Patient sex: F
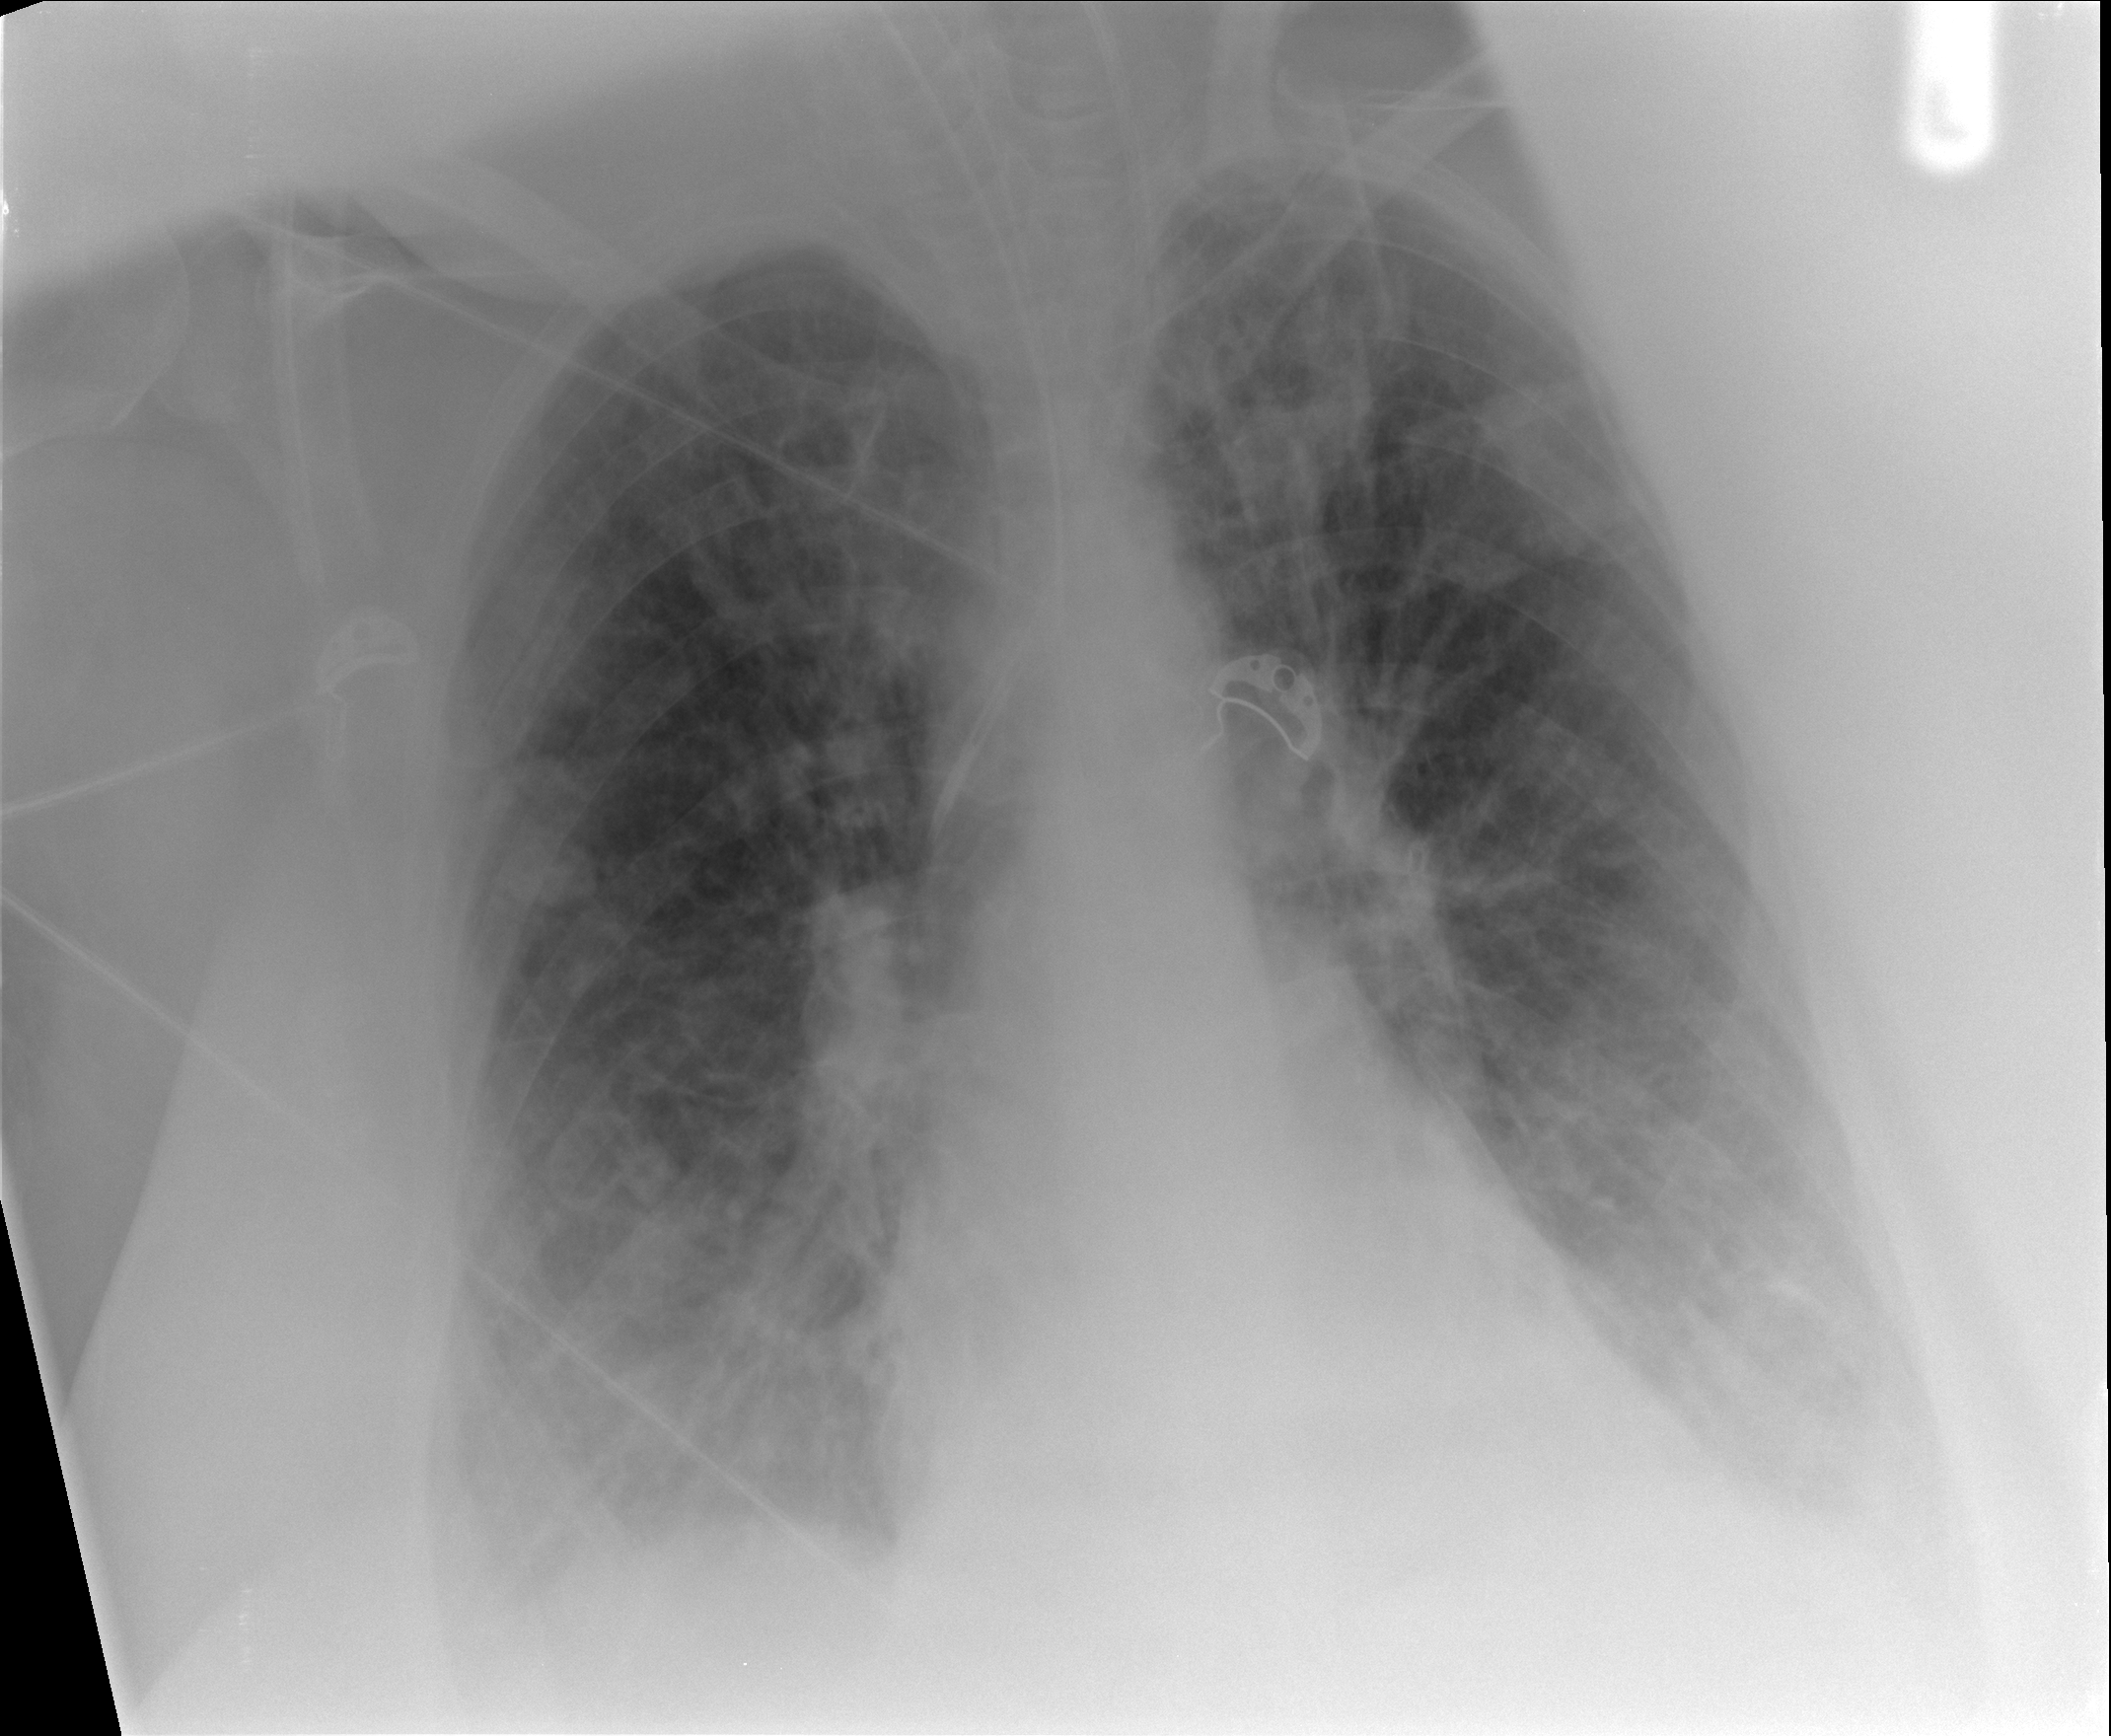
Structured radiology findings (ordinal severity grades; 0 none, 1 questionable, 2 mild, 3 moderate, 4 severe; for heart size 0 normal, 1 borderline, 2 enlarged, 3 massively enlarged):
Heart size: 0
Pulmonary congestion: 2
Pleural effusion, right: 2
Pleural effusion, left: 2
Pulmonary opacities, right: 3
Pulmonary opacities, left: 3
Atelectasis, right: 3
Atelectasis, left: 3